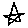
Label: star